Question: Here is the attachment of the python code:
'''
from scipy.stats import norm
import matplotlib.pyplot as plt
import numpy as np
import math
def V(S0):
# nx = norm.cdf(x)
K = 1.5
T = 1
sigma = 0.1
rd = 0.03
ry = 0.02
e = math.e
d1 = (math.log((S0 * e ** ((rd - ry) * T)) / K) + (sigma ** 2 * T) / 2) / (sigma * math.sqrt(T))
d2 = (math.log((S0 * e ** ((rd - ry) * T)) / K) - (sigma ** 2 * T) / 2) / (sigma * math.sqrt(T))
nd1 = norm.cdf(d1)
nd2 = norm.cdf(d2)
V = e ** (-rd * T) * (S0 * e ** ((rd - ry) * T) * nd1 - K * nd2)
V2 = np.vectorize(V)
S0 = np.arange(1, 1000, 1)
plt.title('V as a function of S0')
plt.xlabel('S0')
plt.ylabel('V')
plt.plot(S0, V2(S0))
plt.show()
'''
And the code with such a result:

How can I fix it?
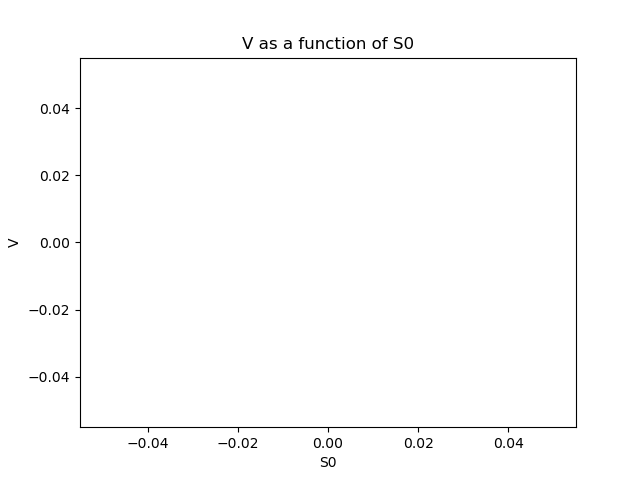
Answer: -
1. math.log only accepts size-1 arrays Removed the math module and switched to numpy methods
2. Nothing is returned by the function V Added return V
'''
from scipy.stats import norm
import matplotlib.pyplot as plt
import numpy as np
def V(S0):
# nx = norm.cdf(x)
K = 1.5
T = 1
sigma = 0.1
rd = 0.03
ry = 0.02
e = np.e
d1 = (np.log((S0 * e ** ((rd - ry) * T)) / K) + (sigma ** 2 * T) / 2) / (sigma * np.sqrt(T))
d2 = (np.log((S0 * e ** ((rd - ry) * T)) / K) - (sigma ** 2 * T) / 2) / (sigma * np.sqrt(T))
nd1 = norm.cdf(d1)
nd2 = norm.cdf(d2)
V = e ** (-rd * T) * (S0 * e ** ((rd - ry) * T) * nd1 - K * nd2)
return V # return V added
V2 = np.vectorize(V)
S0 = np.arange(1, 1000, 1)
plt.title('V as a function of S0')
plt.xlabel('S0')
plt.ylabel('V')
plt.plot(S0, V2(S0))
plt.show()
'''
<URL>